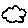
Label: cloud